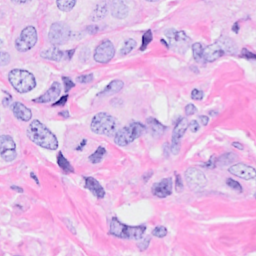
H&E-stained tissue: Breast